Question: I need to build a simulation application in Java and i need to build QGraphicsView like component in Java Swing or SWT.
My requirements are
1. building map
2. enabling mice object to go around so - called map.
3. zoomin/zoomout
4. rotating coordinate system like this.

I have mainly two questions.
First question is which (Swing, SWT or Something else) is more suitable for developing this.
Latter is you know any open source library like QGraphicsView except than Qt Jambi
Maybe it can be weird question but i want to learn your opinions coming from your experience.
Any idea will be appreciated
thanks
--Ibrahim
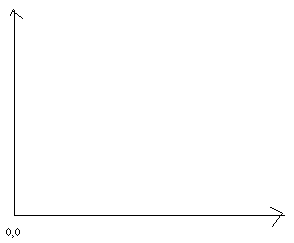
Answer: I Would suggest using GEF or Draw2d.
GEF is designed for Diagram creation, so if you need more complex diagram support, then that is good choise. GEF is highly expandable and usable in many many different solutions.
More information of GEF here:
<URL>
If you think GEF is not totally what you need, then there is Draw2D. Draw2D is very good graphical canvas framework. GEF uses Draw2d in background, but Draw2D doesn't depend on GEF.
Draw2D provides good canvas features, very similar to QGraphicsView.
More information of Draw2D can be found here:
<URL>